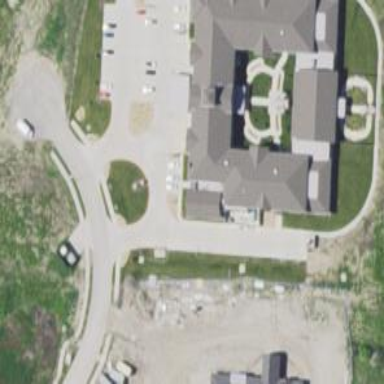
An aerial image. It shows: Nursing home building.